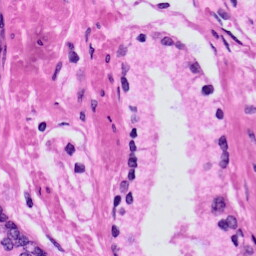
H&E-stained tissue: Prostate